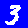
Digit: 3